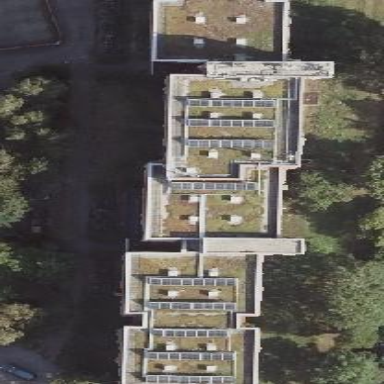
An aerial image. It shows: Dormitory building.